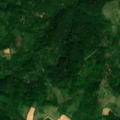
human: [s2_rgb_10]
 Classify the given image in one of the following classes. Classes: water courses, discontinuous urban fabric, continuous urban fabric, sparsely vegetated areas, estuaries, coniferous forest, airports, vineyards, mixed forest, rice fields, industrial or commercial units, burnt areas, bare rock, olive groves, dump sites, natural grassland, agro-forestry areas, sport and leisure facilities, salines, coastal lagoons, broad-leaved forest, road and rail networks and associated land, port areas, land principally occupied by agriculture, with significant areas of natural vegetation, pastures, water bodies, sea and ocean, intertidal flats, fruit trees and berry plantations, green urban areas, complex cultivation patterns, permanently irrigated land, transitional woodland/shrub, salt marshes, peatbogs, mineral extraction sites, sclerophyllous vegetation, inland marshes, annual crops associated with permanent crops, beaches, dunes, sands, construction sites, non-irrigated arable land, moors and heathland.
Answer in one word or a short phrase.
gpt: complex cultivation patterns, broad-leaved forest, transitional woodland/shrub